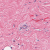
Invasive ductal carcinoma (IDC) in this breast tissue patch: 0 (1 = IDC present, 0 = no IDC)